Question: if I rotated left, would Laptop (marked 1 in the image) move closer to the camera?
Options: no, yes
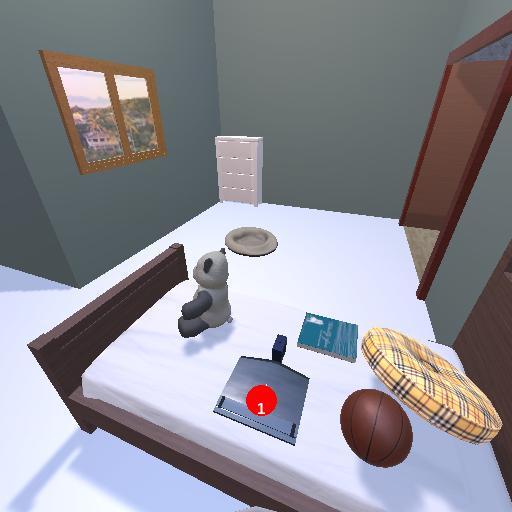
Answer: no